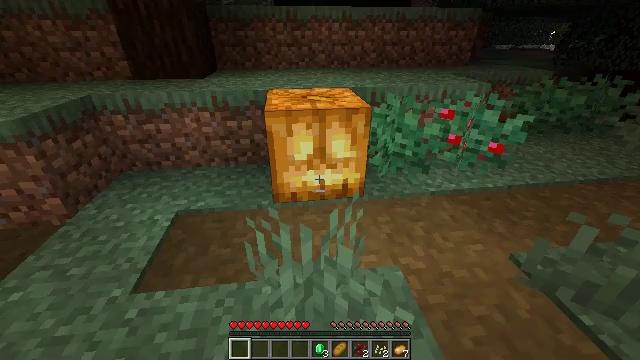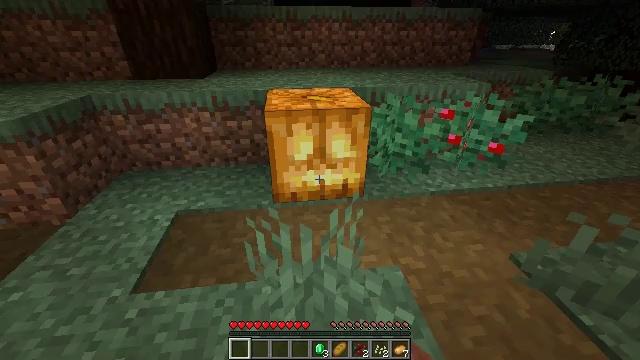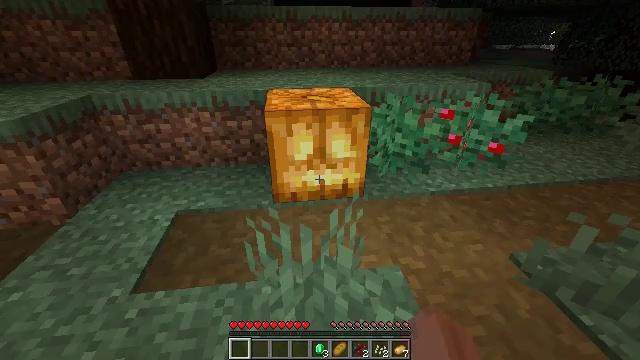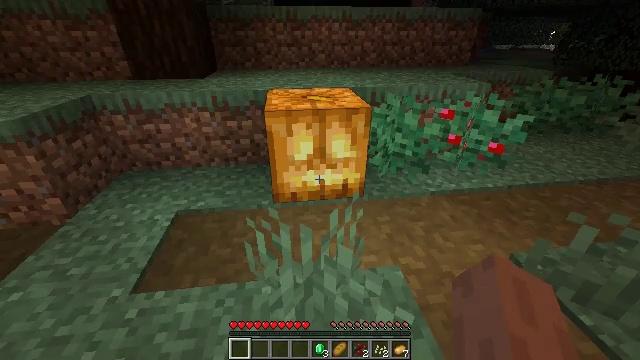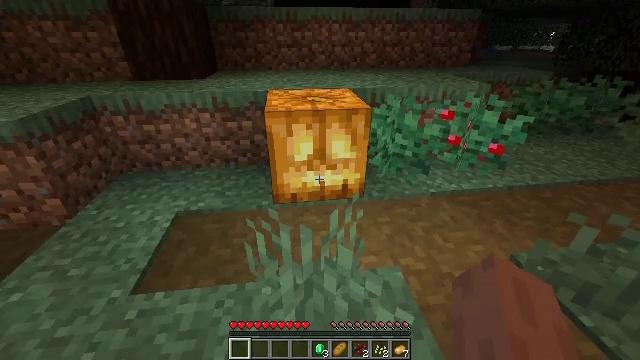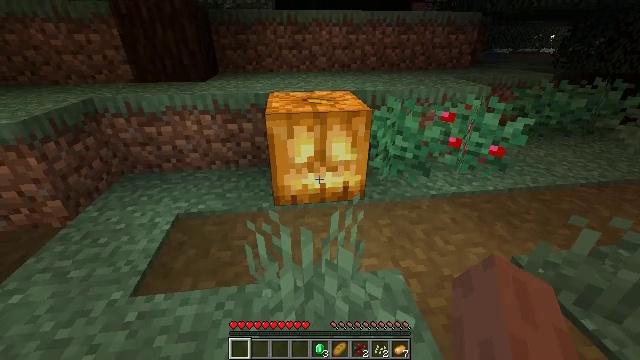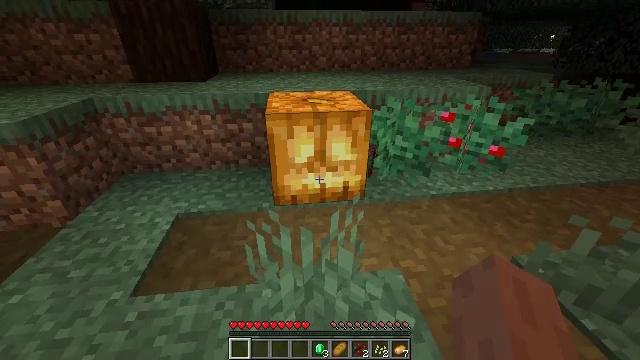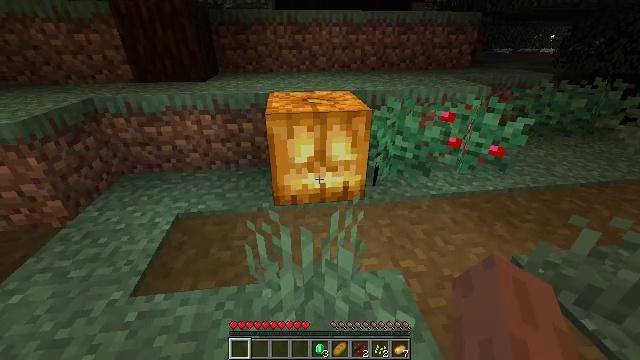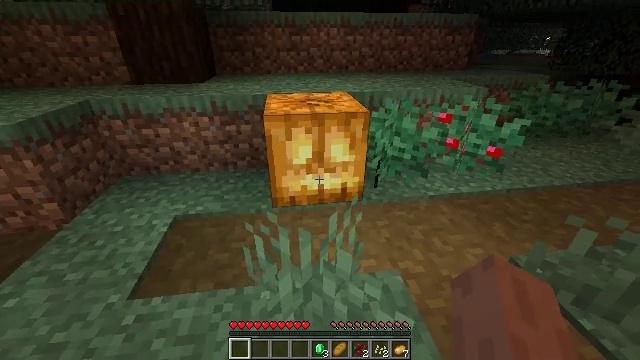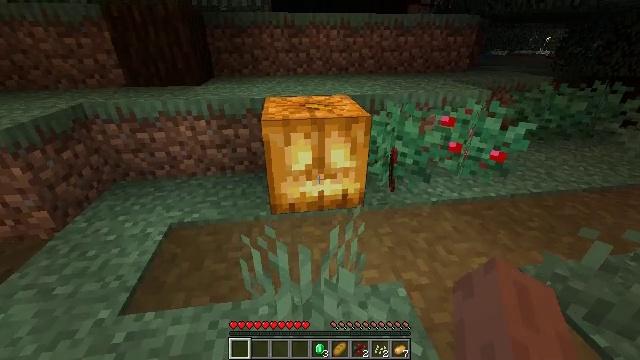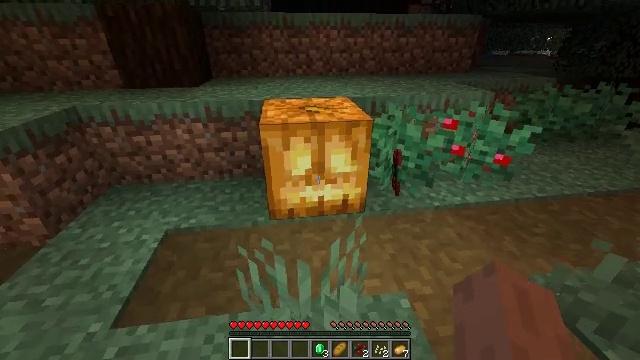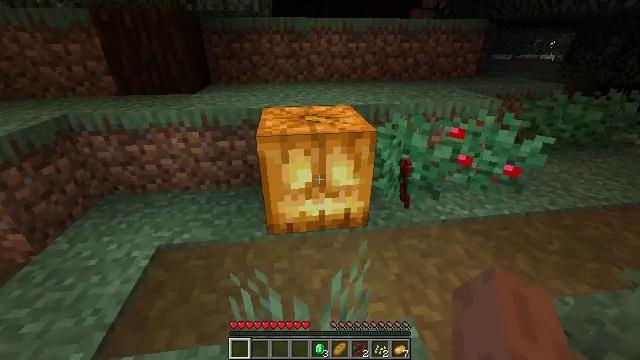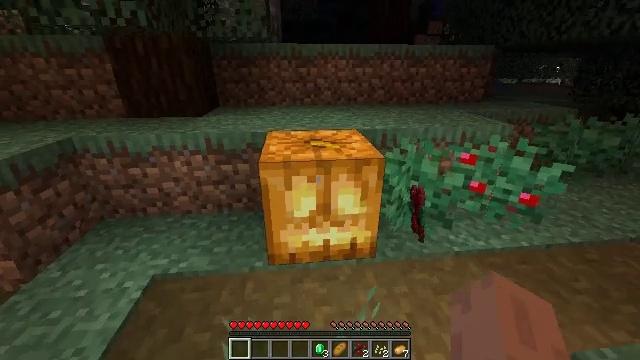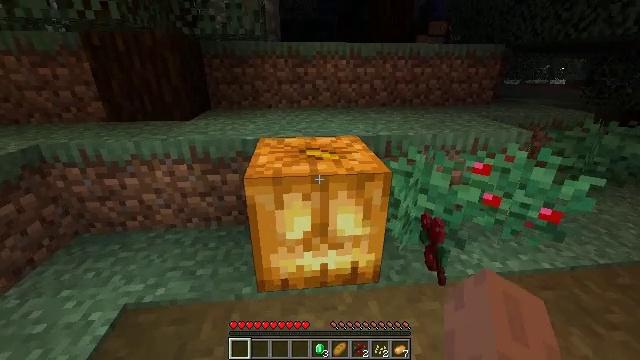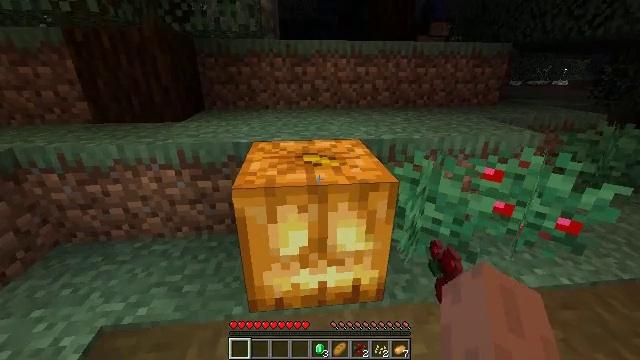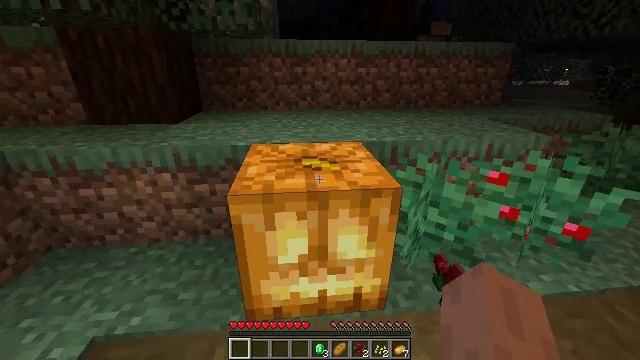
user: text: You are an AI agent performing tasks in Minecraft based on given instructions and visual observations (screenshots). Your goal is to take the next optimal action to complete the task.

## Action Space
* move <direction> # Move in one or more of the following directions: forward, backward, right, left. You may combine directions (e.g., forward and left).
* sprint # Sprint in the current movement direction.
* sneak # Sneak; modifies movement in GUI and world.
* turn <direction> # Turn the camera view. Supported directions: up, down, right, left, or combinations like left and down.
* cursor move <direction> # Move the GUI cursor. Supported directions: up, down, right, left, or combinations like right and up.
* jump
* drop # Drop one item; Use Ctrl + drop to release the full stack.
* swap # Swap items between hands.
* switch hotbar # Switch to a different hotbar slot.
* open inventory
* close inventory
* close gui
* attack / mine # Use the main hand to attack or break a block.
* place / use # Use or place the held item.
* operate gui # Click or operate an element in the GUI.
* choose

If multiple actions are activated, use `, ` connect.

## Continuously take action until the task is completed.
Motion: motion action
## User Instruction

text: Attack the jack o'lantern to retrieve it.
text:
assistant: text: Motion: no_op
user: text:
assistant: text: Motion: no_op
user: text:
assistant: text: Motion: no_op
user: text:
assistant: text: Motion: no_op
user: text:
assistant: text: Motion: no_op
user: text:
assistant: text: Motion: no_op
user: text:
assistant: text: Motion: no_op
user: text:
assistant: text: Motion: no_op
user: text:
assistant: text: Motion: move forward
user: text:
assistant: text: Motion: move forward
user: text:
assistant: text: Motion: move forward
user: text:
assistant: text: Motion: move forward, turn left and up
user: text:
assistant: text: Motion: move forward
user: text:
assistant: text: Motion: move forward
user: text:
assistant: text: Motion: no_op
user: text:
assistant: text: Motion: no_op
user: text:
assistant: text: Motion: no_op
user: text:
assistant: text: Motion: turn down
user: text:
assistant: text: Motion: turn left and down
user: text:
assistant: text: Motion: turn left and down
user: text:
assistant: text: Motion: attack / mine
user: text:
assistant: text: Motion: attack / mine
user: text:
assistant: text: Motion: attack / mine
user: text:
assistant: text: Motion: attack / mine
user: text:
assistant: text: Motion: attack / mine
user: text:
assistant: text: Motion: attack / mine
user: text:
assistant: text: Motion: attack / mine
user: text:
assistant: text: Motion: attack / mine
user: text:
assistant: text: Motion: attack / mine
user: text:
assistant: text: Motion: attack / mine